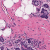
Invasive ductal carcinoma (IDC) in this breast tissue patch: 0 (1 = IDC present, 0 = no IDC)